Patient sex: F
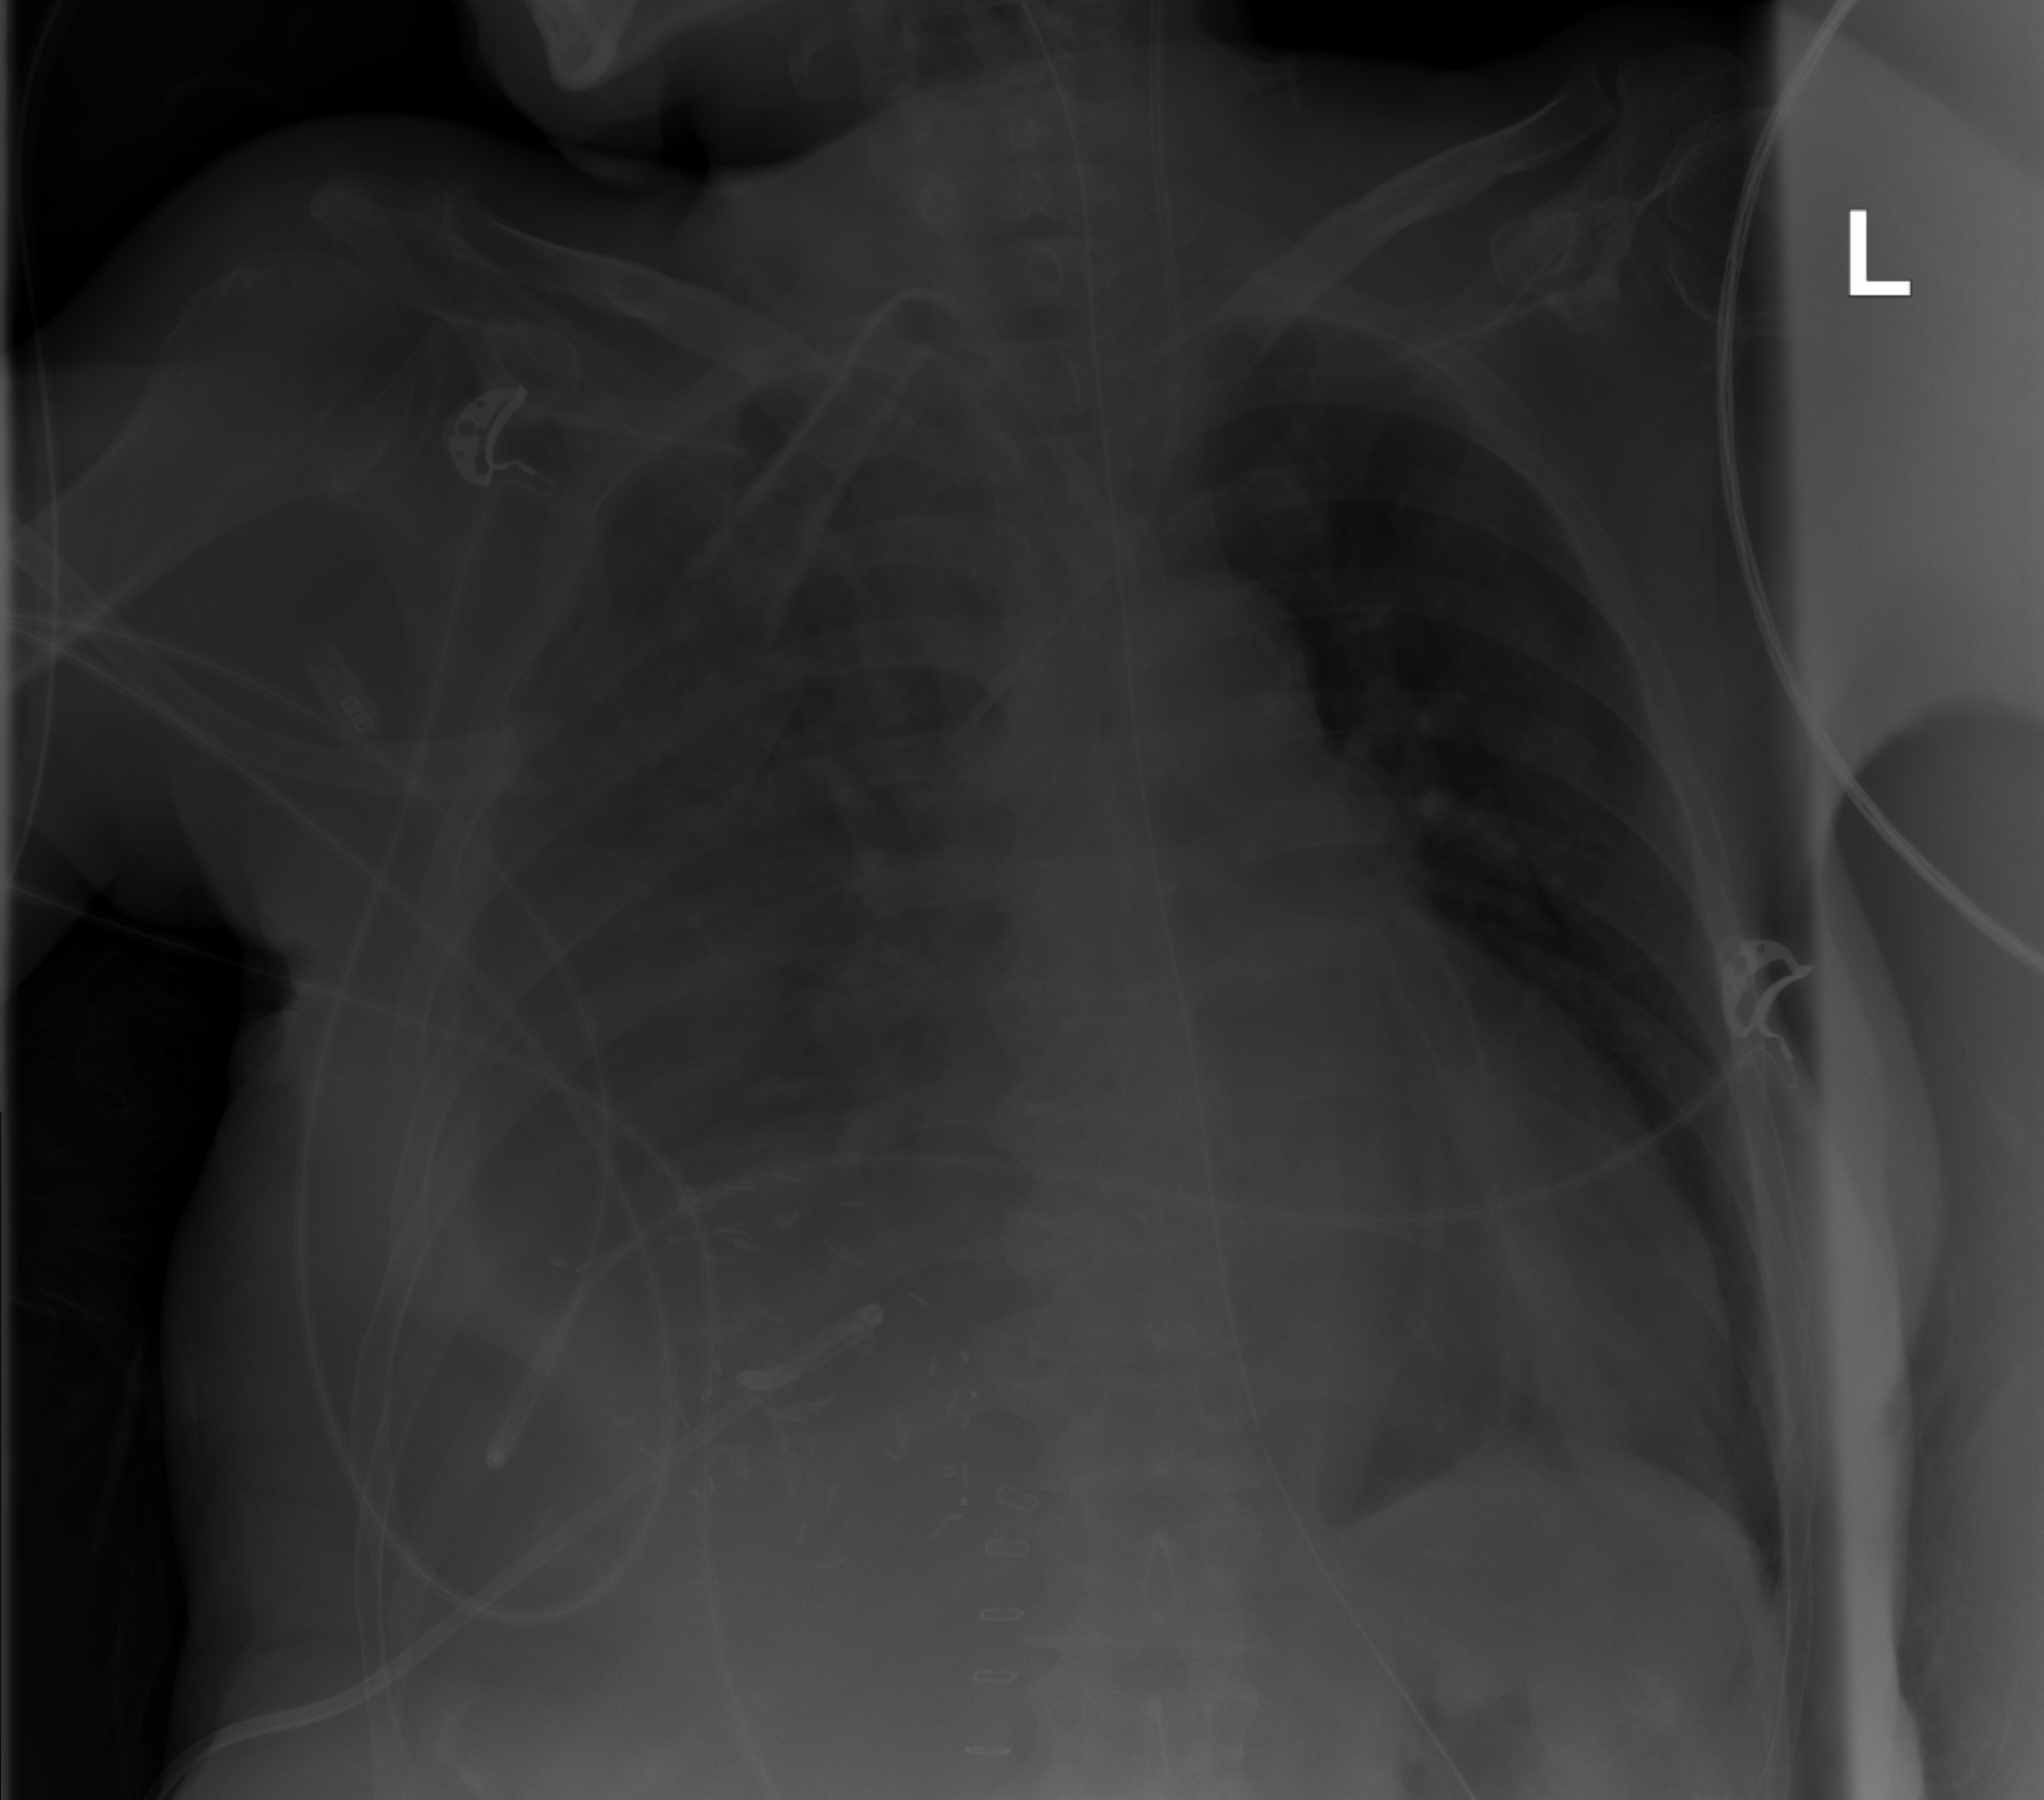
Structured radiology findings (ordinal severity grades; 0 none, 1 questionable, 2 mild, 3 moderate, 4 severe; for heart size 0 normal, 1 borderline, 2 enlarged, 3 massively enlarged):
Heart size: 0
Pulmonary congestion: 0
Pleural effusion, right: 3
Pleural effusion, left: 0
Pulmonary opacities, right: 0
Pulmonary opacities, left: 0
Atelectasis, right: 2
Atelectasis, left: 0